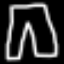
Label: pants